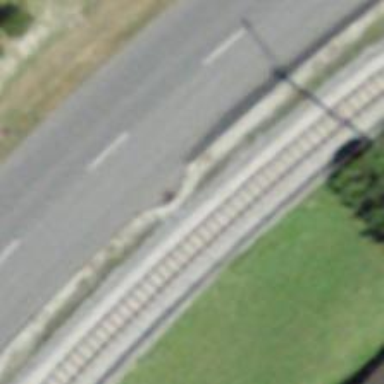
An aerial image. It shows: Narrow-gauge railway track with 1 electrified contact line.